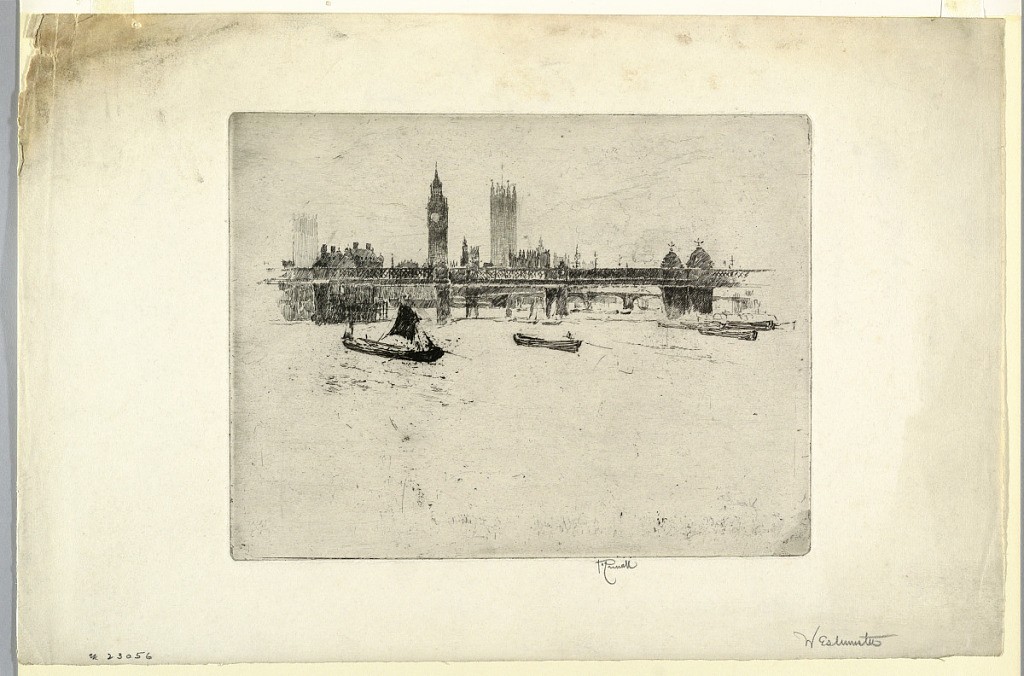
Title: Westminster
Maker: Joseph Pennell, American, active England, 1857–1926
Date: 1893
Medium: Etching in black ink on paper
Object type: Print
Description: View across the Thames, with two bridges shown. In the distance rise the towers of the Houses of Parliament. Small river craft in the foreground.